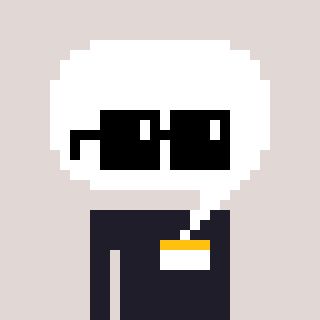
a pixel art character with square black sunglasses, a speech bubble-shaped head and a grayscale-colored body on a warm background